Aerial crown-view tile of a tropical tree (Barro Colorado Island, Panama), acquired 20250616:
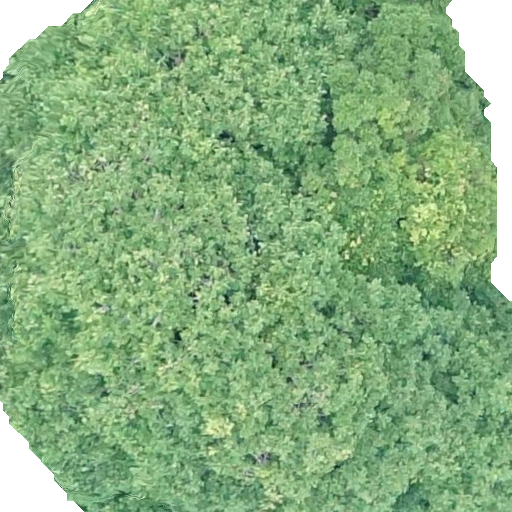
Species: Dipteryx oleifera
GBIF accepted scientific name: Dipteryx oleifera
Crown area: 410.071 m²